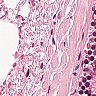
Metastatic tissue present: no